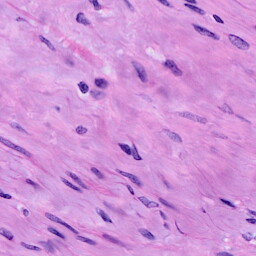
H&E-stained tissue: Cervix